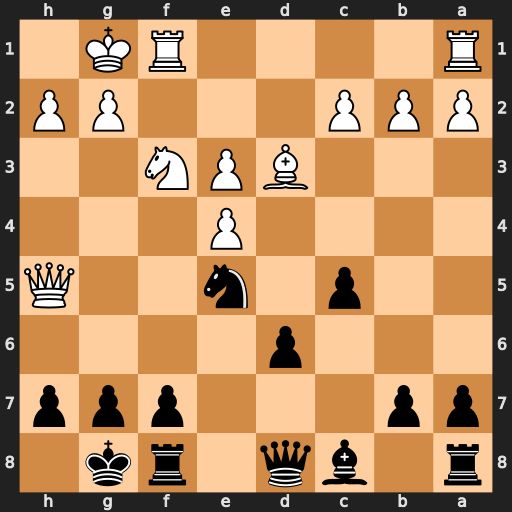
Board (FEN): r1bq1rk1/pp3ppp/3p4/2p1n2Q/4P3/3BPN2/PPP3PP/R4RK1
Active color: b
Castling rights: -
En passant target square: -
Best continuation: Bg4 Qxe5 dxe5